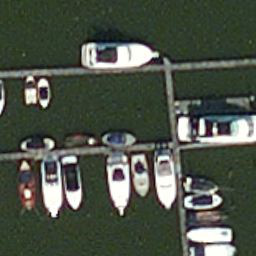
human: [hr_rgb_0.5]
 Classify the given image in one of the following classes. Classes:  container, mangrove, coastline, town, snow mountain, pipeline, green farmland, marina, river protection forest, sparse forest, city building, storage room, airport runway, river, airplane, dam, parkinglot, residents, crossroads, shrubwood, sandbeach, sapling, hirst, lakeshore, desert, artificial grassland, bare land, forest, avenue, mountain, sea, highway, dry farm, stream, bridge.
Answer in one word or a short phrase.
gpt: marina